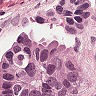
Metastatic tissue present: yes